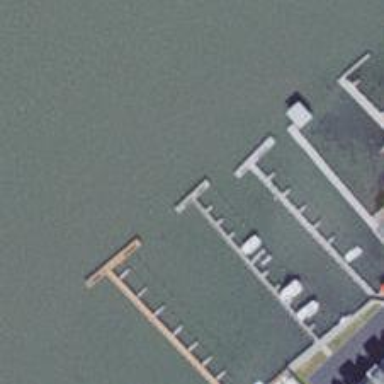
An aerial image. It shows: Man-made pier.